Aerial crown-view tile of a tropical tree (Barro Colorado Island, Panama), acquired 20241014:
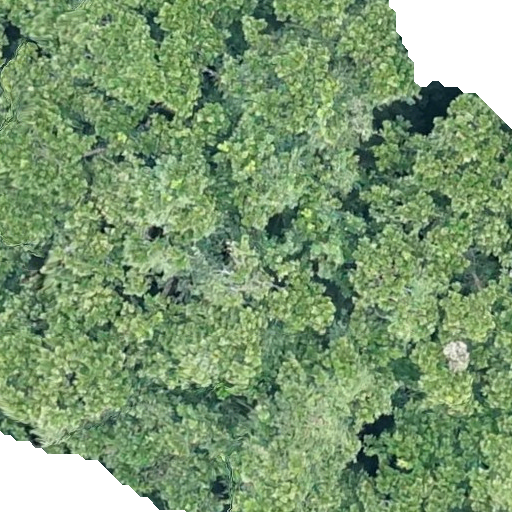
Species: Anacardium excelsum
GBIF accepted scientific name: Anacardium excelsum
Crown area: 523.988 m²